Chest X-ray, PA view. Patient: 45 years old, sex M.
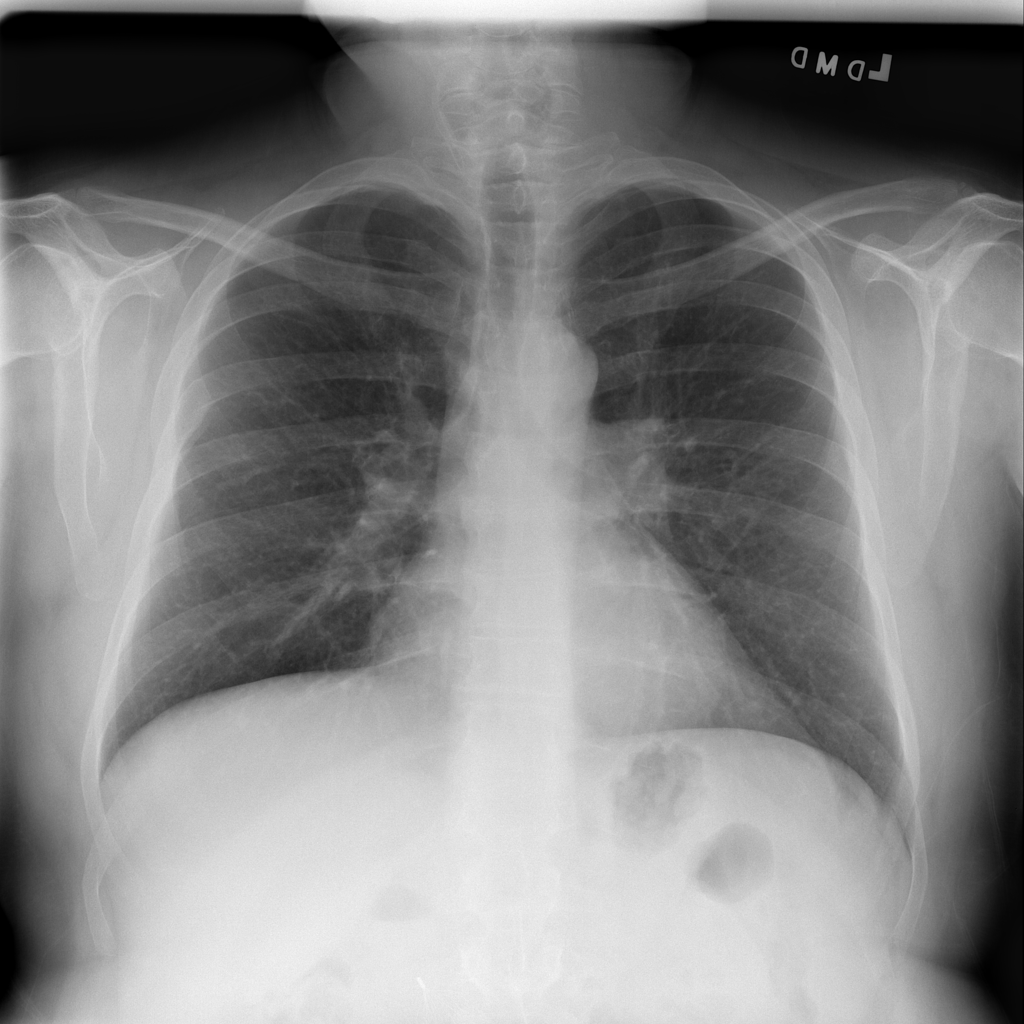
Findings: No Finding